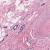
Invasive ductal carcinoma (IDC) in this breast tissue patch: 0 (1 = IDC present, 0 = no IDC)